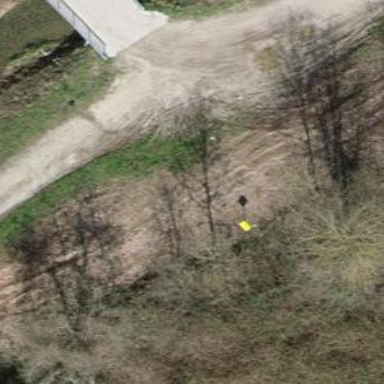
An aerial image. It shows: Aerial marker.